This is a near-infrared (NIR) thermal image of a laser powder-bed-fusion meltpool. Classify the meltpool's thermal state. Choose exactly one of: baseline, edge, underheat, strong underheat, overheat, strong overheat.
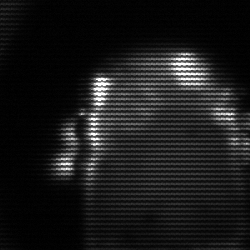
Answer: baseline